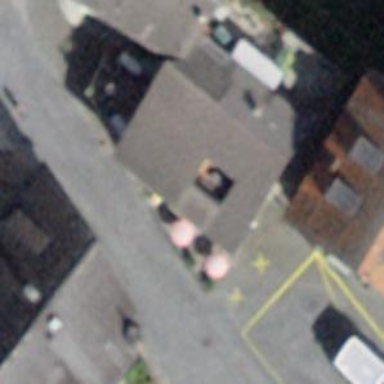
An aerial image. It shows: Bakery.